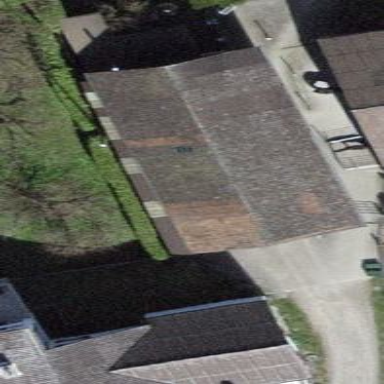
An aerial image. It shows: Shed building.